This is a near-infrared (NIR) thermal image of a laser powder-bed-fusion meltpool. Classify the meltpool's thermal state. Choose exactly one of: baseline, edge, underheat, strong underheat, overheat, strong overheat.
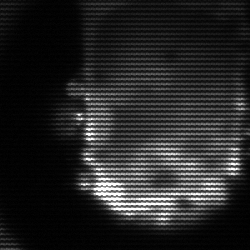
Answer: baseline